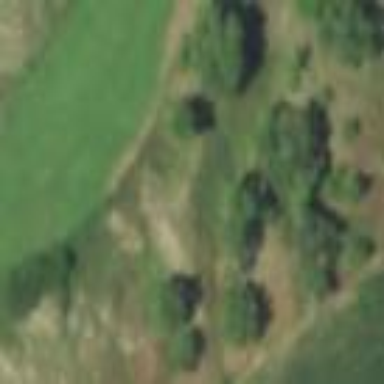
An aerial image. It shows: Beautiful woodland area.